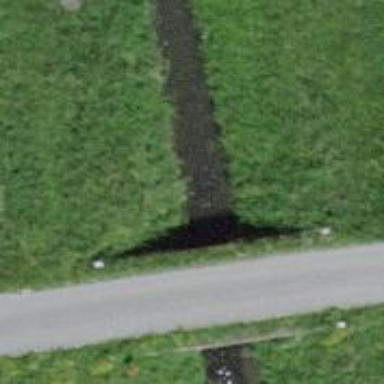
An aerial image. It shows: Culvert tunnel passing through ditch.